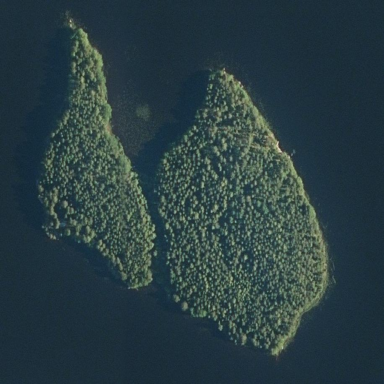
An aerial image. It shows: Image showing island.